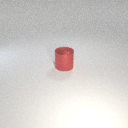
large red metal cylinder